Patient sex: M
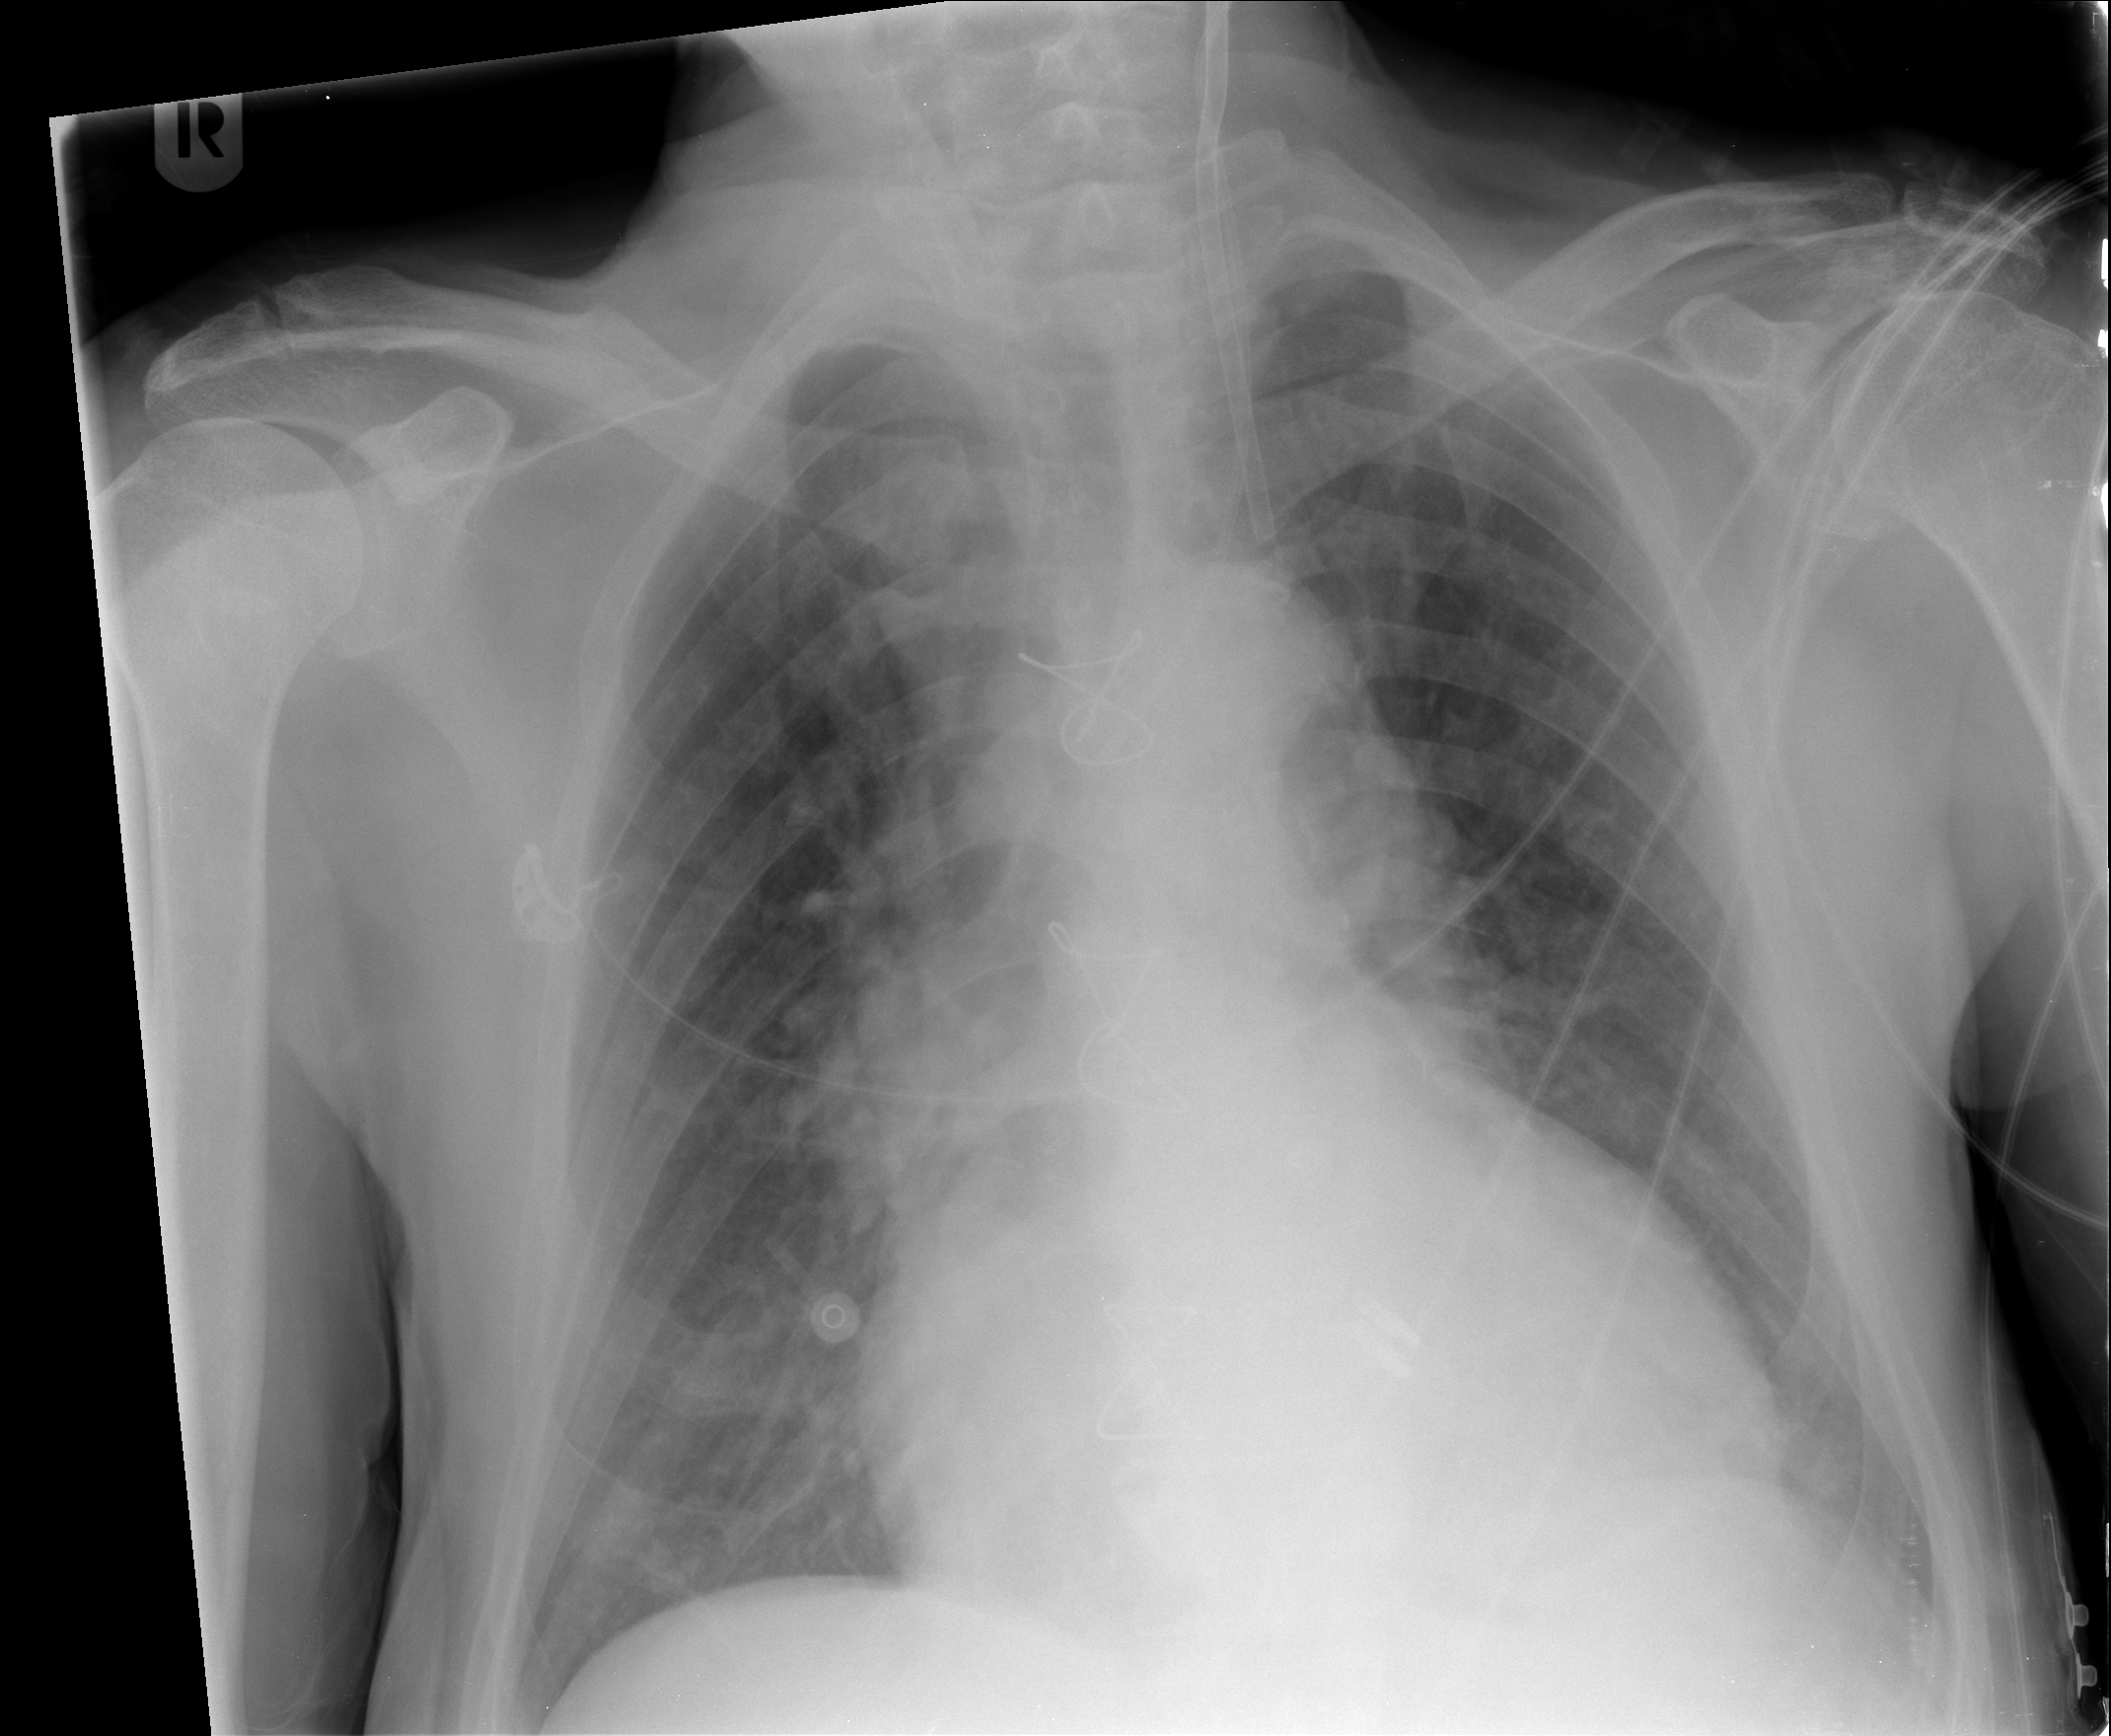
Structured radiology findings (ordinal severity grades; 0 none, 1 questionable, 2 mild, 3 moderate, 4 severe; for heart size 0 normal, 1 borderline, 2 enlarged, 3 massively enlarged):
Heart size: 2
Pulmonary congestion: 1
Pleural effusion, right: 0
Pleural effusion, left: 0
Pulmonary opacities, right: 0
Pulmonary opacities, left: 0
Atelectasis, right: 0
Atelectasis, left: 0